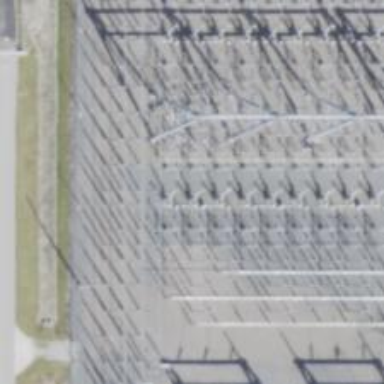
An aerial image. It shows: Switch for power supply.